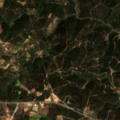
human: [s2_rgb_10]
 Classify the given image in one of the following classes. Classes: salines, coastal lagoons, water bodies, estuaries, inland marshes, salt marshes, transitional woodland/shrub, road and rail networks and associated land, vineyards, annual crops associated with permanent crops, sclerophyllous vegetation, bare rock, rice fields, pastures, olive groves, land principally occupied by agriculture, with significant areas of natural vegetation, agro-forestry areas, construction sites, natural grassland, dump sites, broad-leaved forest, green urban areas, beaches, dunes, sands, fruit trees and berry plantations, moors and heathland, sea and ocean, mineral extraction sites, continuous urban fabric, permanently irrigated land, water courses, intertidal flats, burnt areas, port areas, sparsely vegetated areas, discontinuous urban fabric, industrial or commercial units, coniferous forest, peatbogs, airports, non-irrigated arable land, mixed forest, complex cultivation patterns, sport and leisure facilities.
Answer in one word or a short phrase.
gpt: annual crops associated with permanent crops, land principally occupied by agriculture, with significant areas of natural vegetation, coniferous forest